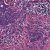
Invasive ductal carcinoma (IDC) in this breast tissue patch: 1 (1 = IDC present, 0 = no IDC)